Question:
I have an entity called Incident, as you can see on the picture, it holds a list with several bugs.
Then I have a datagrid that I connect a list with all my incident to:
'''
List<ExtendedIncident> allIncidents;
myGrid.ItemsSource = allIncidents;
'''
Now I bind some of the values from every incident, like this in the xaml code:
'''
<sdk:DataGrid AutoGenerateColumns="False" Name="grid" SelectionMode="Single" SelectionChanged="grid_SelectionChanged">
<sdk:DataGrid.Columns>
<sdk:DataGridTemplateColumn Header="Incident">
<sdk:DataGridTemplateColumn.CellTemplate>
<DataTemplate>
<HyperlinkButton Content="{Binding CallId}" Click="HyperlinkButton_Click"></HyperlinkButton>
</DataTemplate>
</sdk:DataGridTemplateColumn.CellTemplate>
</sdk:DataGridTemplateColumn>
<sdk:DataGridTextColumn Header="Beskrivnig" Binding="{Binding Description}"></sdk:DataGridTextColumn>
<sdk:DataGridTextColumn Header="Beskrivnig" Binding="{Binding Status}"></sdk:DataGridTextColumn>
</sdk:DataGrid.Columns>
'''
My problem now is that I would like to add some columns that presents some data from the bugs, that are relevant (stored in the list for the incident) in the same row. How can I present data from the list of buggs from the incident?
Would be very thankful for any help
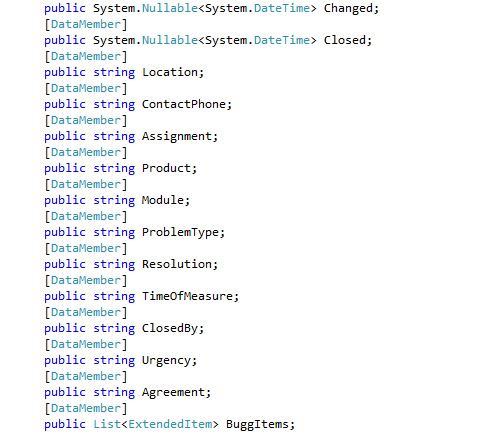
Answer: Use RowDetailsTemplate:
'''
<sdk:DataGrid x:Name="dataGrid1" Height="400" IsReadOnly="True" >
<sdk:DataGrid.RowDetailsTemplate>
<DataTemplate>
<sdk:DataGrid ItemsSource={Binding BuggItems}/>
</DataTemplate>
</sdk:DataGrid.RowDetailsTemplate>
</sdk:DataGrid>
'''
Or alternatively a property that aggregates all the items stored in list (below an example if IDs are strings).
'''
public partial class Incident
{
public string IDs
{
get
{
return BuggItems.Aggregate((a,b) => a + "," + b);
}
}
}
'''